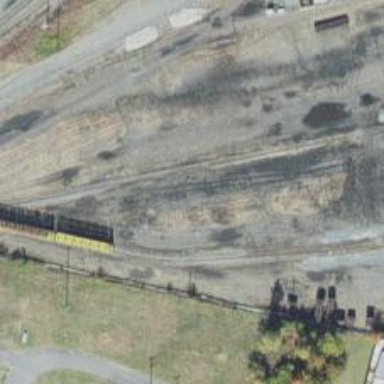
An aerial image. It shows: Abandoned spur railway.